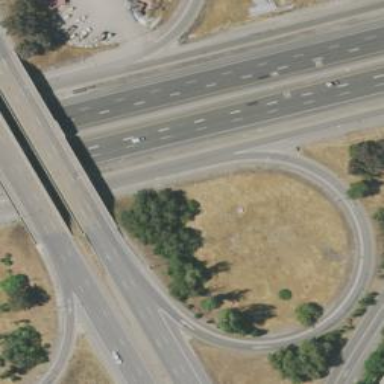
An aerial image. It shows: Motorway junction.